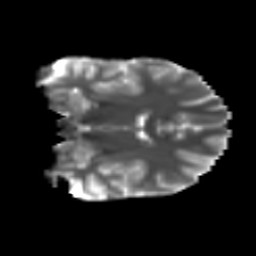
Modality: T2w
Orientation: coronal
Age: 15
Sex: male
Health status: ill
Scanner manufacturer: ge
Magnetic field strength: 3 T
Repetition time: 6.752 s
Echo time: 0.079 s